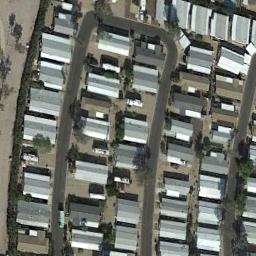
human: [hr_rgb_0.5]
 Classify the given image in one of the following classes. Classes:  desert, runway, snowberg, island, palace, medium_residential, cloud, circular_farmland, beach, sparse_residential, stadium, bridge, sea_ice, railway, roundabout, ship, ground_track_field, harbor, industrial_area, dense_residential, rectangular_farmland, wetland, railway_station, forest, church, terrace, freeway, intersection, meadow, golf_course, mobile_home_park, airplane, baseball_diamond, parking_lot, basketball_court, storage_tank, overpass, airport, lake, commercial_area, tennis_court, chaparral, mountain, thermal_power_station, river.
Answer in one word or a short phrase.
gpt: mobile_home_park